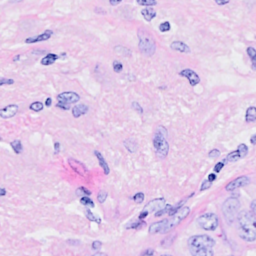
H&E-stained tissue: Breast